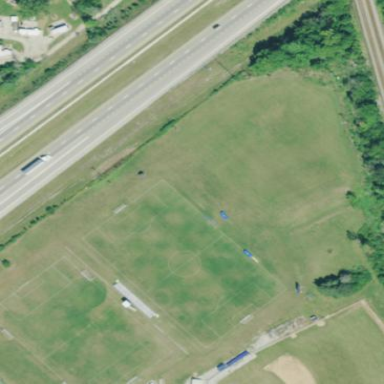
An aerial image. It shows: Soccer pitch for outdoor sports and leisure activities.